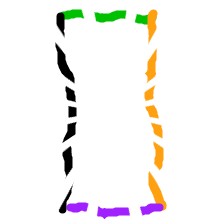
Shape: rectangle